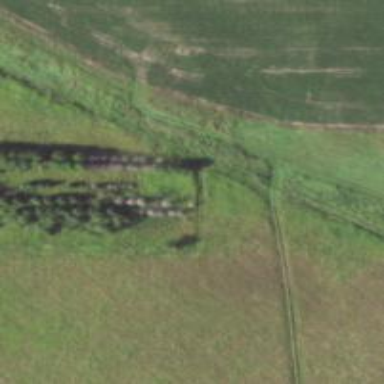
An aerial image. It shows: Row of trees in natural setting.